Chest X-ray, AP view. Patient: 69 years old, sex M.
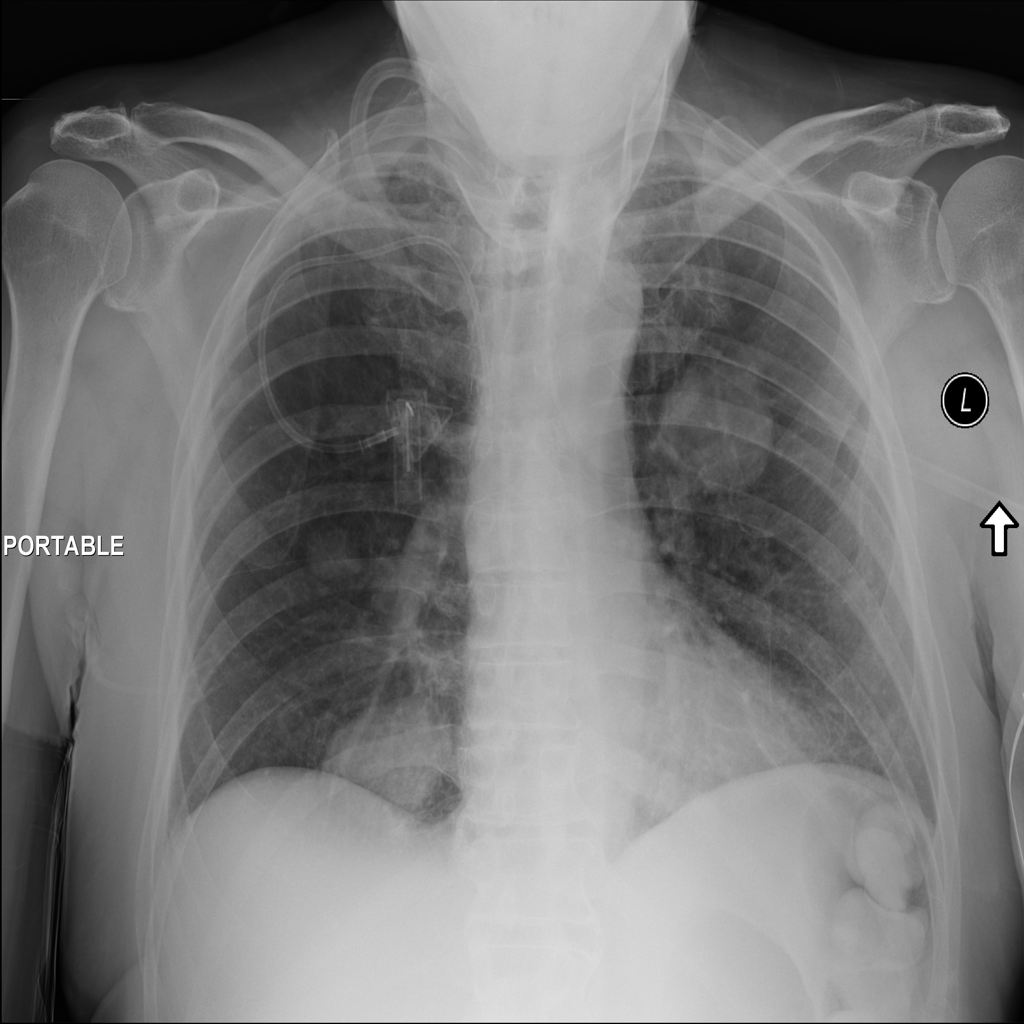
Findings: Mass, Nodule